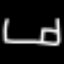
Label: bed